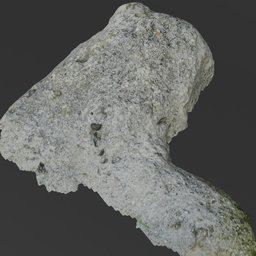
Label: architecture